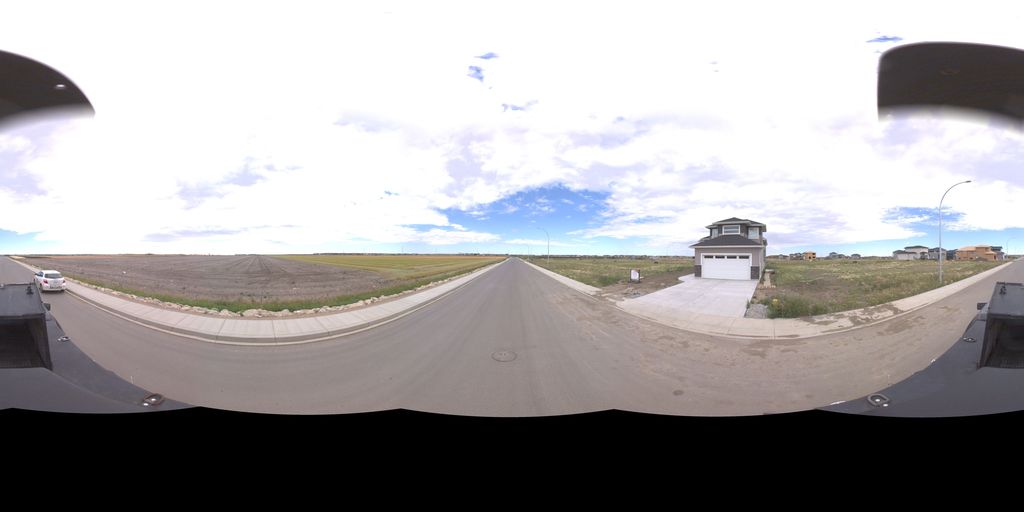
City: saskatoon